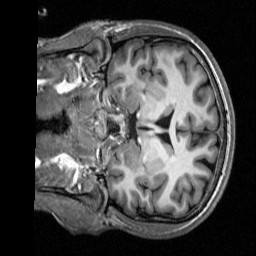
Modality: T1w
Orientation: coronal
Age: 24
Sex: male
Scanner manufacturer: siemens
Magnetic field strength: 3 T
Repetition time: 2.53 s
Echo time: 0.00277 s